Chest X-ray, PA view. Patient: 54 years old, sex M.
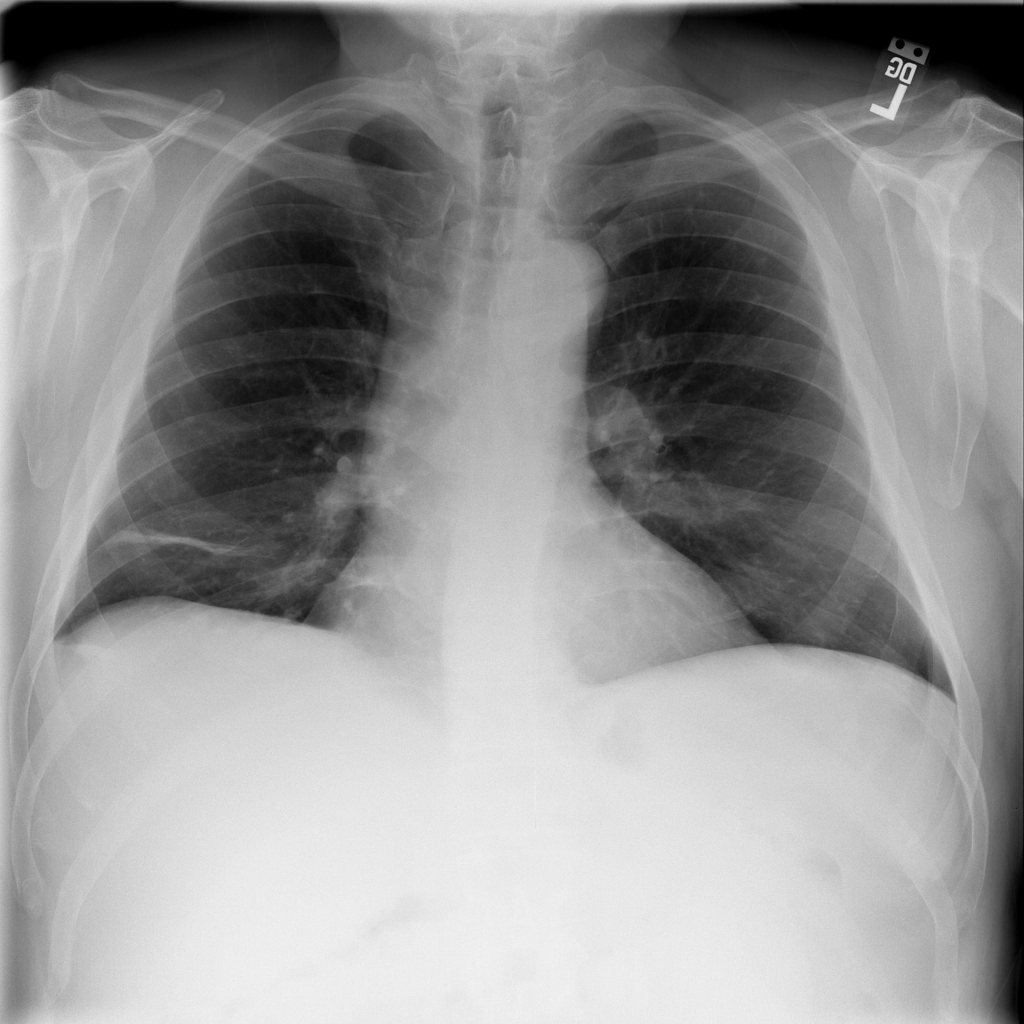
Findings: Atelectasis, Infiltration